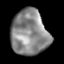
Tissue: lung
Cell type: T cells
Senescence score: 0.2198
Nuclear area (px): 1640
Mean DAPI intensity: 136.127